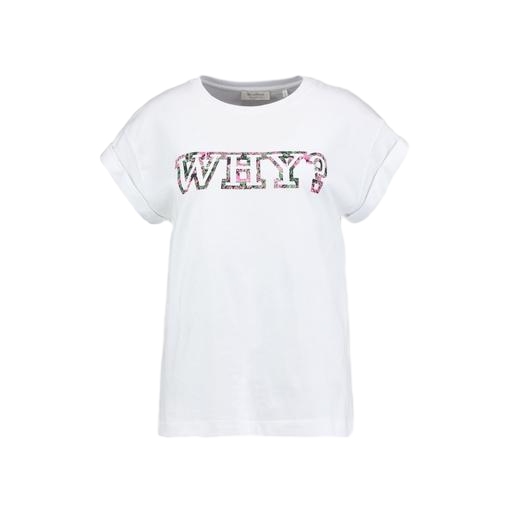
white floral graphic t-shirt only macy, only white t-shirt, multicolor floral-print t-shirt only macy, white background